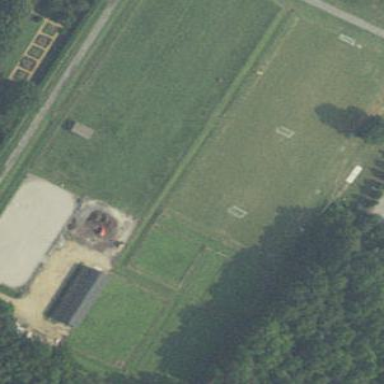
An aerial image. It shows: Soccer pitch with grass surface for leisure and sports.